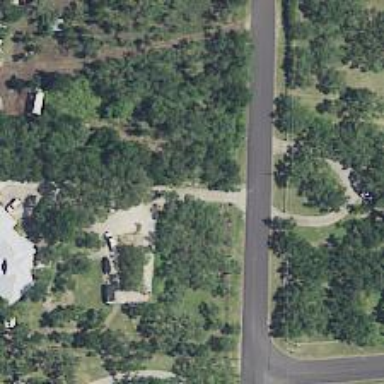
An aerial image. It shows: Driveway.